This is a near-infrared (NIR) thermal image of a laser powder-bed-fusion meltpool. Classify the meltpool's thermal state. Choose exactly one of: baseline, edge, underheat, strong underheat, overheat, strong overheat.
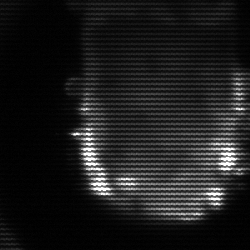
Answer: baseline